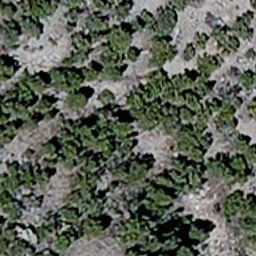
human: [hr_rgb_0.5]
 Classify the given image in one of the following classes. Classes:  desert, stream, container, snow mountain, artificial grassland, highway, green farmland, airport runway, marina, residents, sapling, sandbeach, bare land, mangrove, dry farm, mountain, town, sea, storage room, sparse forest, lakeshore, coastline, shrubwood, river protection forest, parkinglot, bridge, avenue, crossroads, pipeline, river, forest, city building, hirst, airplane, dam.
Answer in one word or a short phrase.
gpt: sparse forest